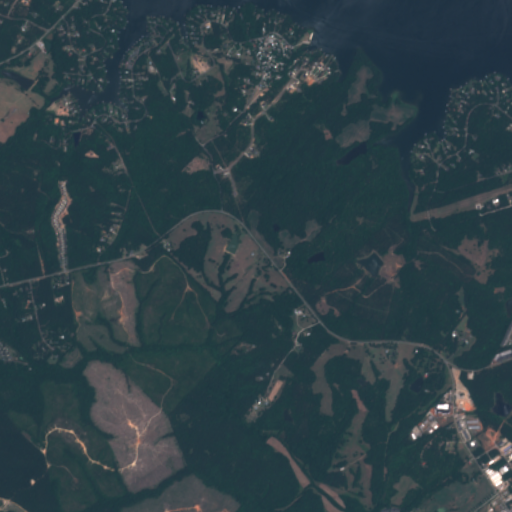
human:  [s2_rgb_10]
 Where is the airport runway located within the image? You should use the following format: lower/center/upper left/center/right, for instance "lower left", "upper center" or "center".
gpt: The airport runway is located in the center right of the image.
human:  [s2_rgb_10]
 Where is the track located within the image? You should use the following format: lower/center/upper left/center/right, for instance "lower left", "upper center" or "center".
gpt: There is no track in the image.